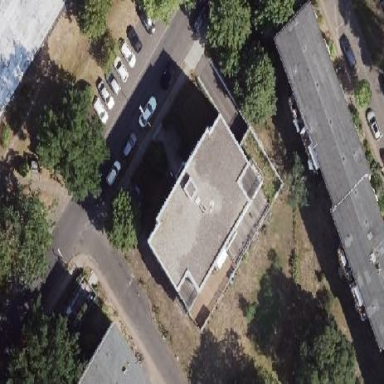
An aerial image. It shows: Apartment building with flat roof.